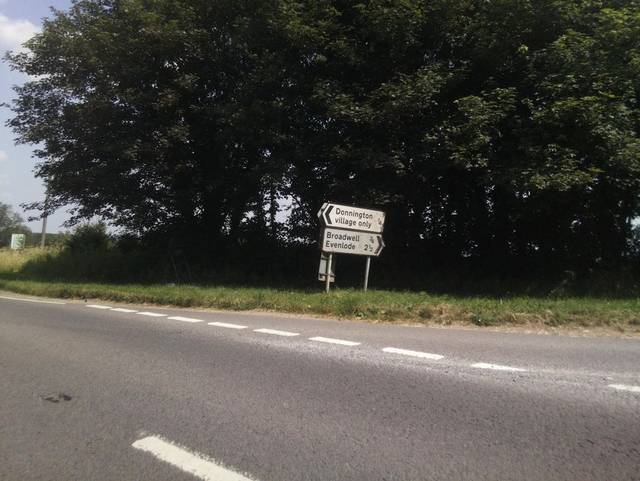
Region: United Kingdom
Coordinates: 51.95, -1.715